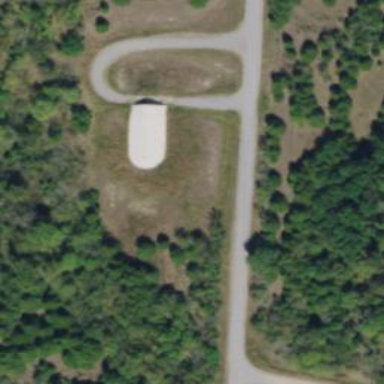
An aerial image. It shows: Military bunker.